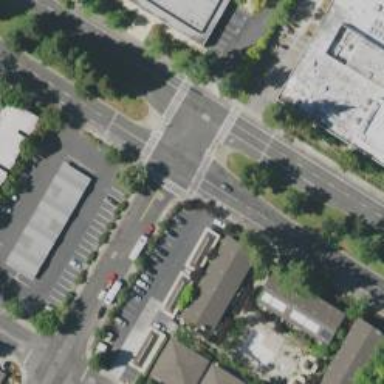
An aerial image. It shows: Marked uncontrolled road crossing.